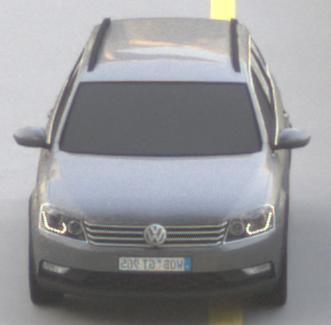
Make: VW
Model: Passat Alltrack 1.8 TSI
Detailed model: Passat (B7) Alltrack
Model produced from: 2012/03
Model produced until: 2013/06
Doors: 5
Color: gray
Road condition: dry road
Daytime: sunrise or sunset
Contrast: medium contrast